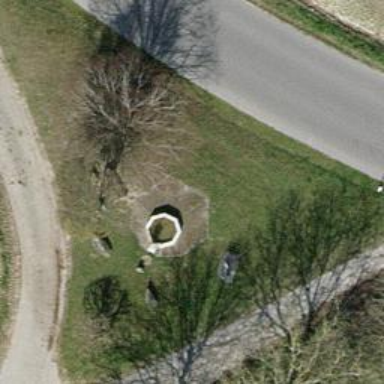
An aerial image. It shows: Beautiful fountain.